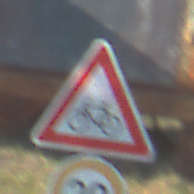
Verkehrszeichen: RadverkehrRechts
Zusatzzeichen unten: Geschwindigkeit30
Umgebung: Outdoor, Suburban
Tageszeit: MorningAfternoon
Wetter: Clear
Licht: Natural
Jahreszeit: NotSpecified
Kontrast: HighContrast